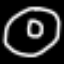
Label: donut